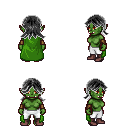
a pixel art fantasy rpg character, female body template, orc, green skin, green cape, white pants, gray loose hair, leather bracers, maroon shoes, four views (front, back, left, right), 2x2 character sprite sheet, small pixel art, hard edges, no anti-aliasing